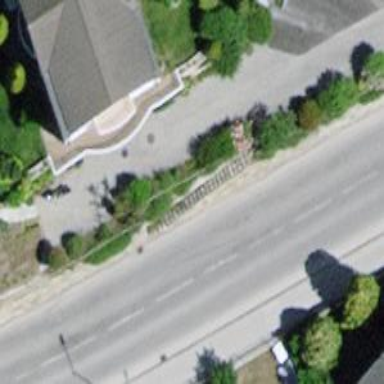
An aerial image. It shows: Set of steps on the road.